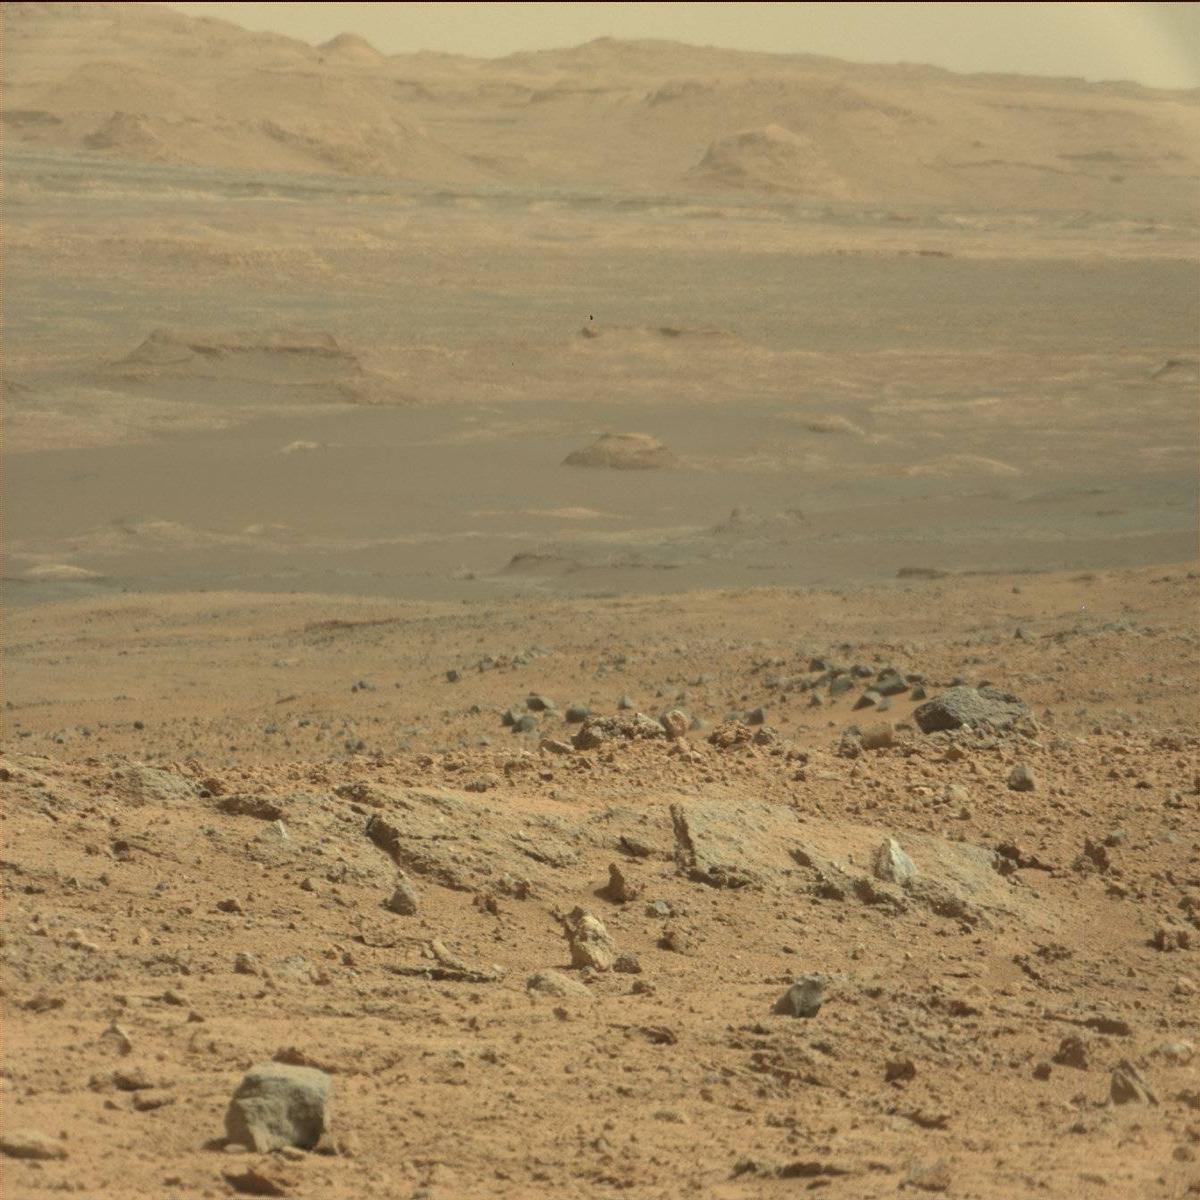
Terrain classes present: Bedrock, Ridge, Sand / Soil, Sky